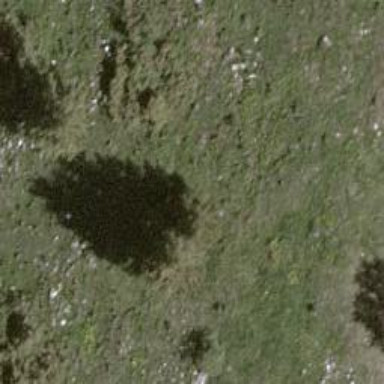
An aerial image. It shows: Single tag "natural: tree."